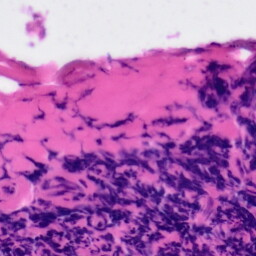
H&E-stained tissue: Tonsil